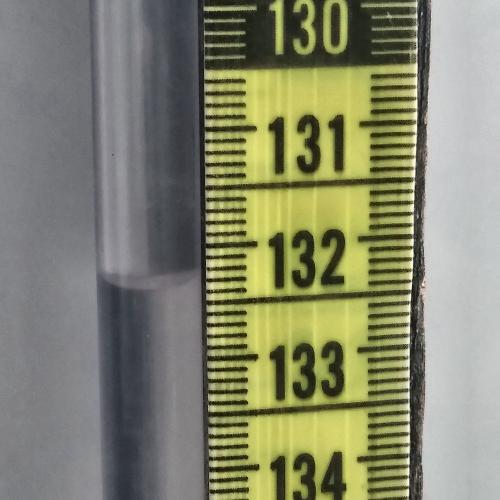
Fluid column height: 132.3 cm